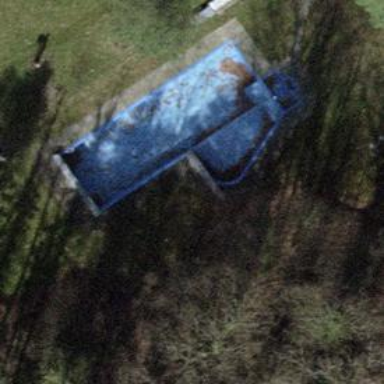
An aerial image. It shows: Swimming pool located in leisure land.